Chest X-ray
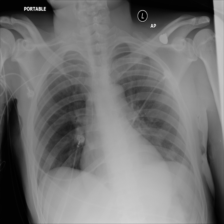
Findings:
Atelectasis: negative
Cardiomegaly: negative
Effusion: negative
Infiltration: negative
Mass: negative
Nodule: negative
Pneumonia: negative
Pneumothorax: negative
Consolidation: negative
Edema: negative
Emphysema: negative
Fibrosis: negative
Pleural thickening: negative
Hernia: negative